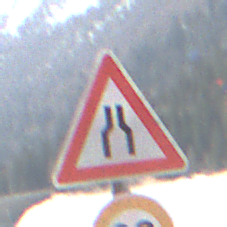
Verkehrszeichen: VerengteFahrbahn
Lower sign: Geschwindigkeit20
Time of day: Midday
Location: Outdoor (Nature)
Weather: PartlyCloudy
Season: NotSpecified
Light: Natural